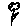
Label: flower